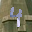
Label: 4